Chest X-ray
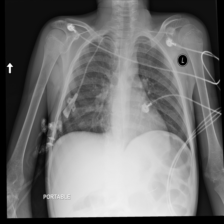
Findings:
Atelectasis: negative
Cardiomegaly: negative
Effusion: negative
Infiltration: negative
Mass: negative
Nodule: negative
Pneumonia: negative
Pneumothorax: negative
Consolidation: negative
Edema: negative
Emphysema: negative
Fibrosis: negative
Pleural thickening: negative
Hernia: negative